Chest X-ray. View position: AP
Patient age: 45
Patient sex: M
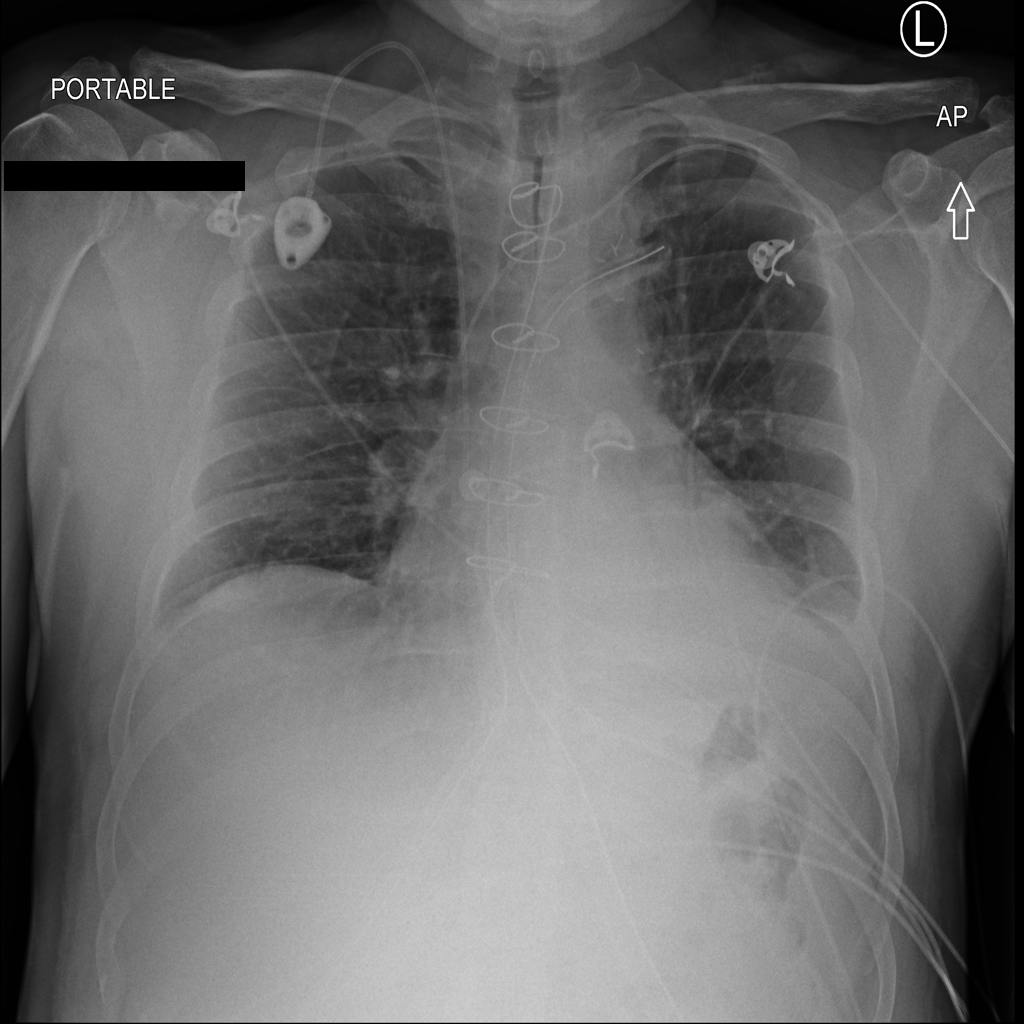
Finding: Pneumothorax